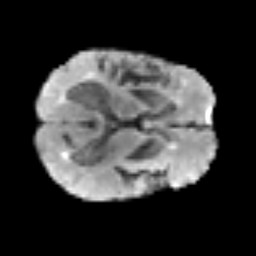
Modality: T2w
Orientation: axial
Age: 69
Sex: male
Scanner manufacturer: siemens
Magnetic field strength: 3 T
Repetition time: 3.2 s
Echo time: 0.081 s